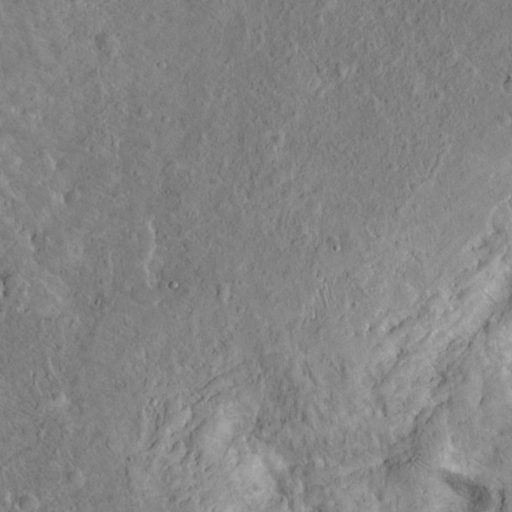
Classes present: Background, Cone